Question: I am trying to code a design that looks like this:

So far, I have managed to get the center margin, the speech bubbles and the triangles on the bubbles. However, I am not sure how to go about the corresponding circle elements that needs to be placed on the margin.
I have a simple mockup here: <URL>
I could create elements and absolutely position them for each bubble, but that's not the right way of doing it.. and I cannot have multiple psuedo elements either.
How would I do this without having to absolutely positioning them, please?
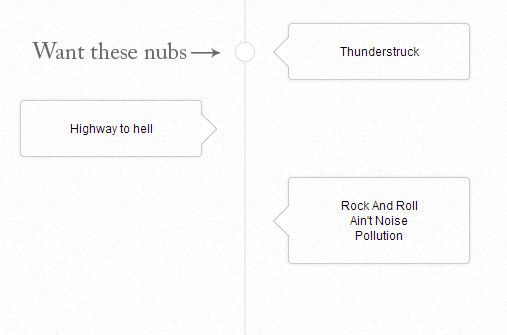
Answer: One way would be to add a 'span' into the event 'div' and then style that accordinly. I have edited your markup here: <URL>